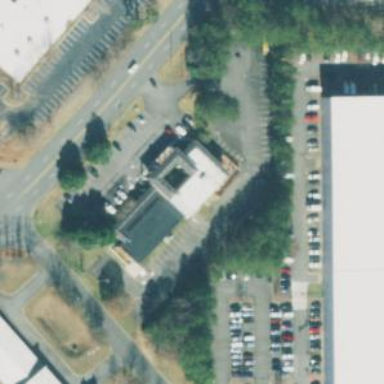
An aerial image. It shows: Commercial building.